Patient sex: M
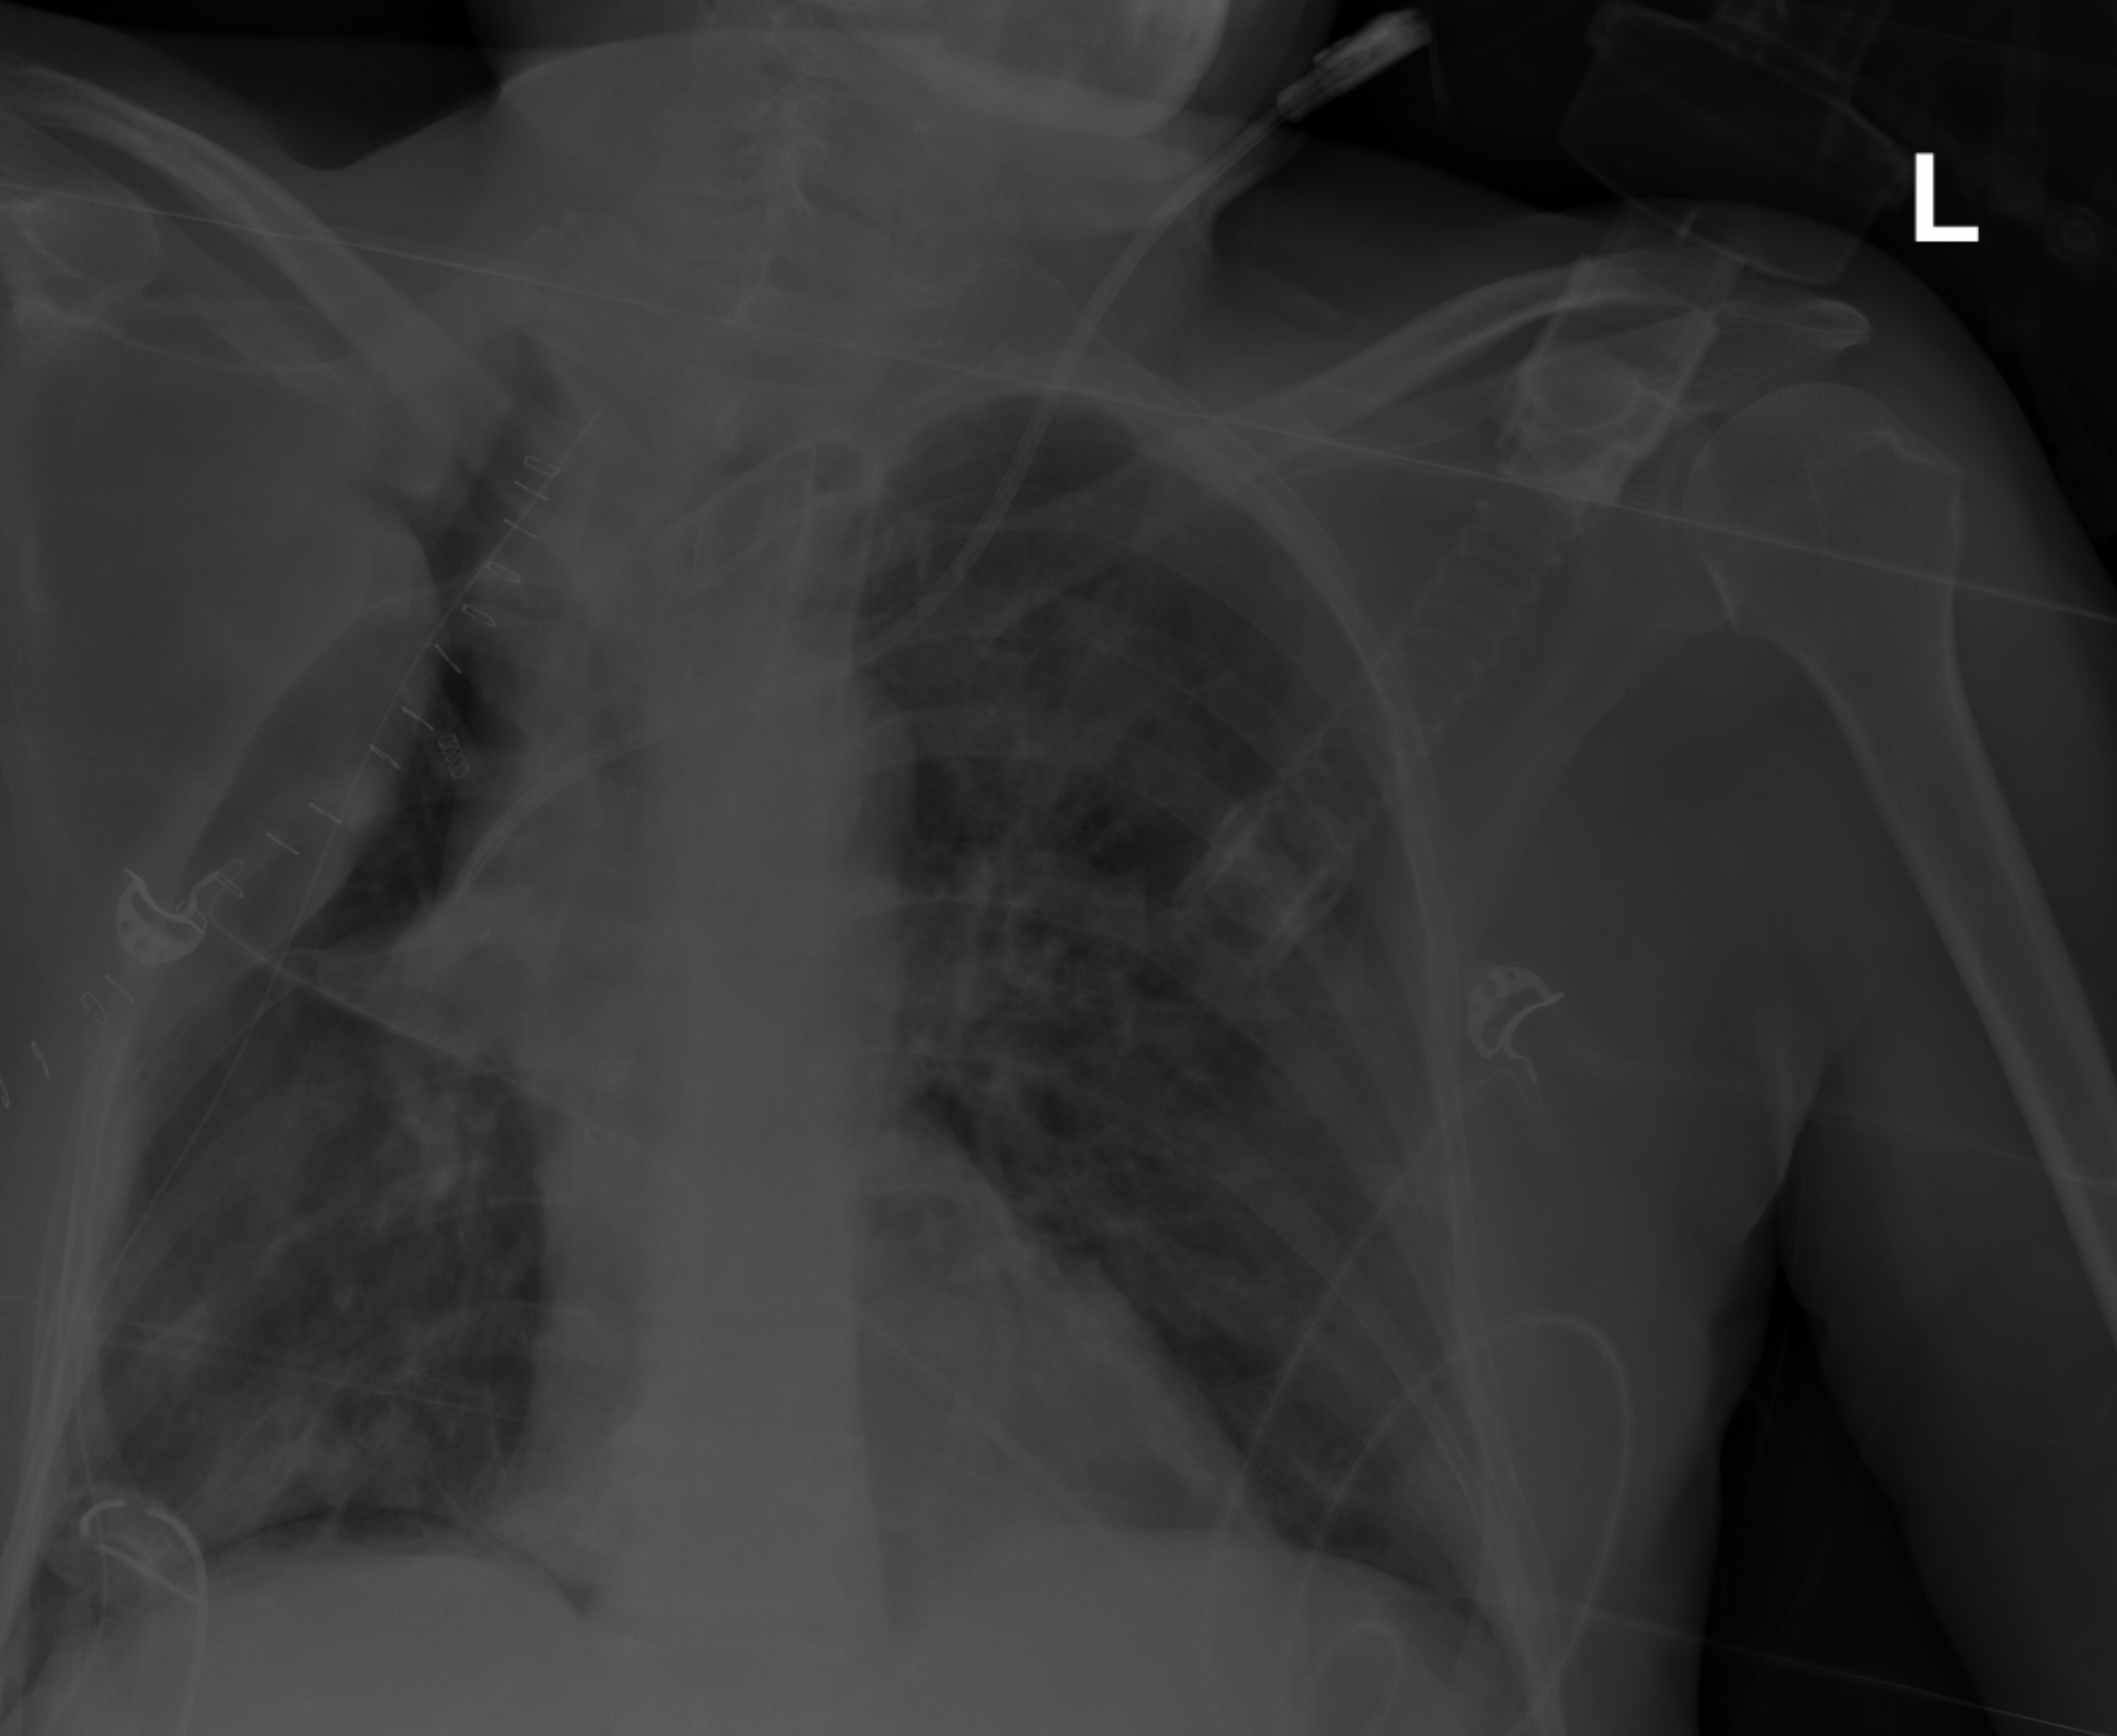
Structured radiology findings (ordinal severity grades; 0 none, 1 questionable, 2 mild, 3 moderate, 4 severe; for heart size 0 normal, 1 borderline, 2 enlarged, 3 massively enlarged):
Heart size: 0
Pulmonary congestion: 0
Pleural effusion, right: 0
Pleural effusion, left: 0
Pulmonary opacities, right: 0
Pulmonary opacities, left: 0
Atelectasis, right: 2
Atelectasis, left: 1